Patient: sex M, age 45
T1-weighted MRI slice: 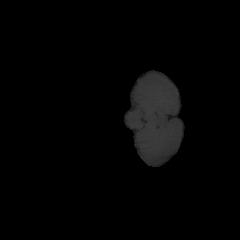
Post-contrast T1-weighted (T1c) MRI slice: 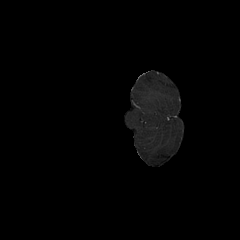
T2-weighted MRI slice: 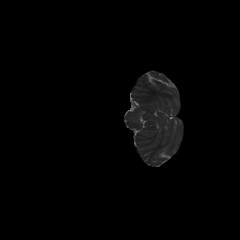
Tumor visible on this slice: no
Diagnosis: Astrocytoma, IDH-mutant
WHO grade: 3